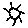
Label: sun